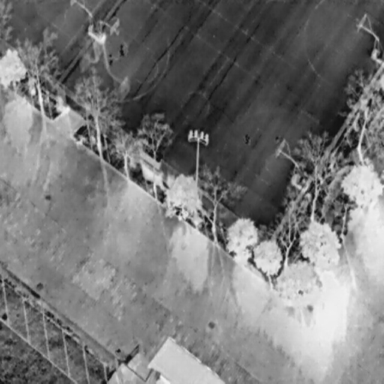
There are three People in the infrared image.